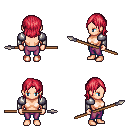
a pixel art fantasy rpg character, female body template, human, light skin, steel arm armor, magenta pants, ruby red long bangs hairstyle, spear, four views (front, back, left, right), 2x2 character sprite sheet, small pixel art, hard edges, no anti-aliasing